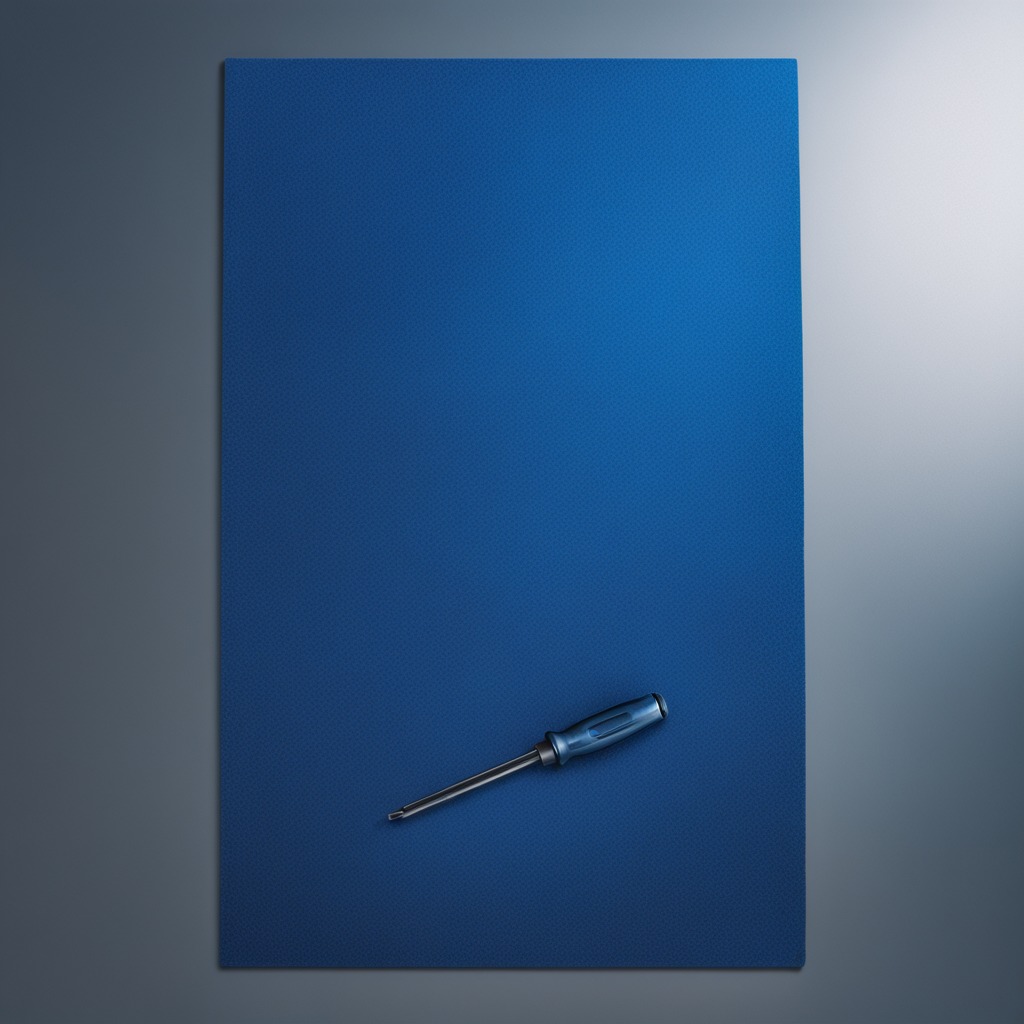
A screwdriver lies on a blue rubber mat on a clean granite tabletop inside a workshop under bright overhead lighting crisp shadows high clarity worn but beneath the mat